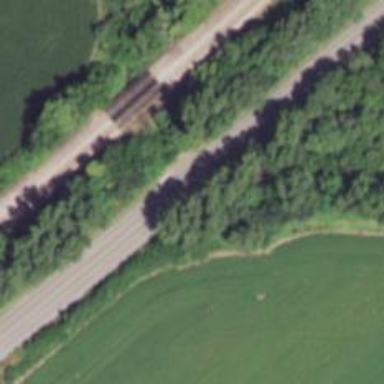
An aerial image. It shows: Bridge over railway line.